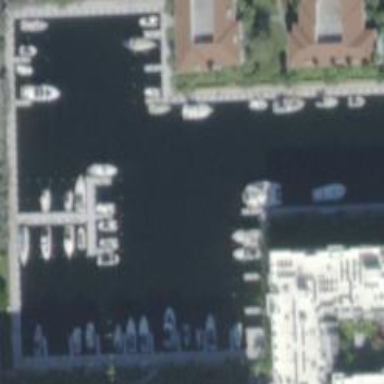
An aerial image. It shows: Marina on leisure land.